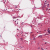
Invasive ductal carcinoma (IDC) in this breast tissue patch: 0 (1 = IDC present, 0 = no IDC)